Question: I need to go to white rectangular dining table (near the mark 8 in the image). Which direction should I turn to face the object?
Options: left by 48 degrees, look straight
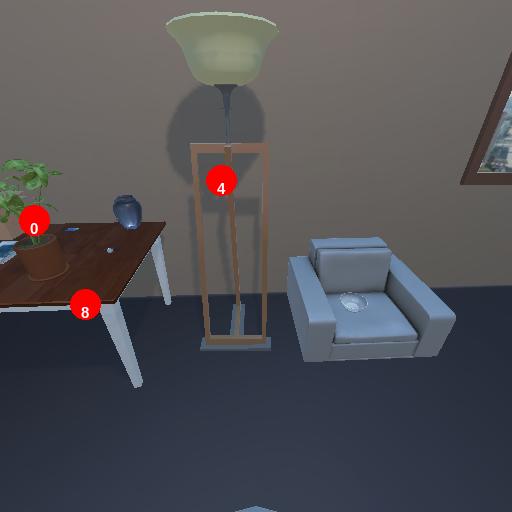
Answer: left by 48 degrees